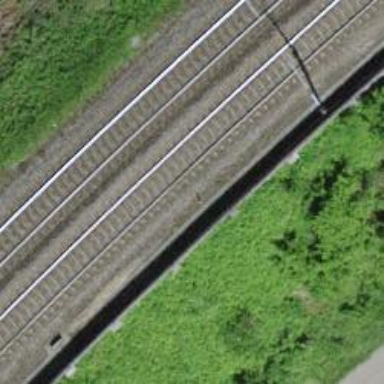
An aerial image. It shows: Single railway track with electrification through contact line.